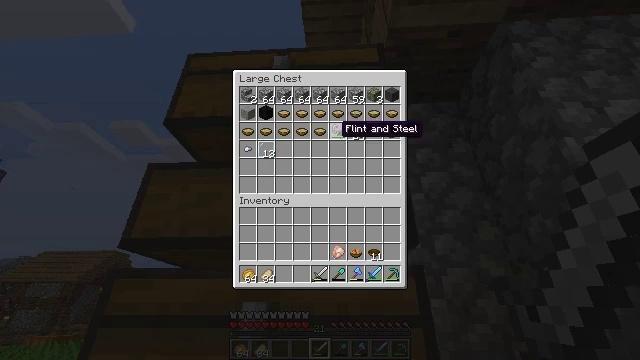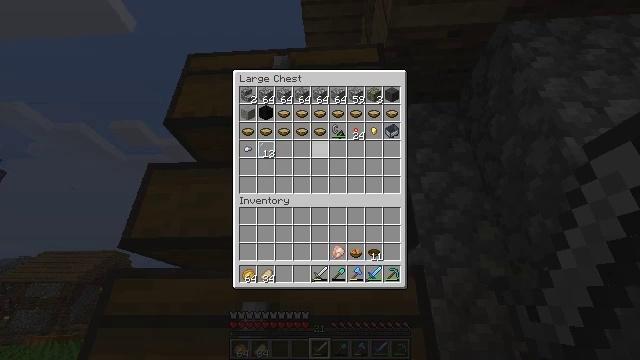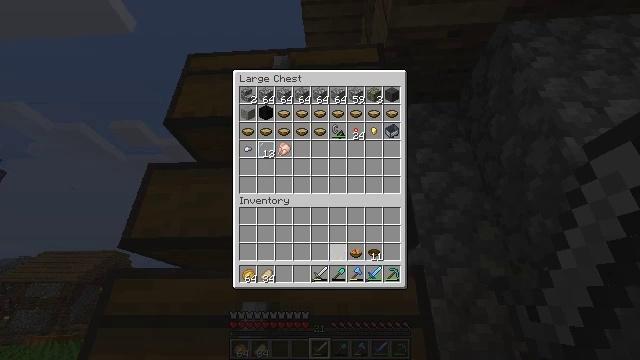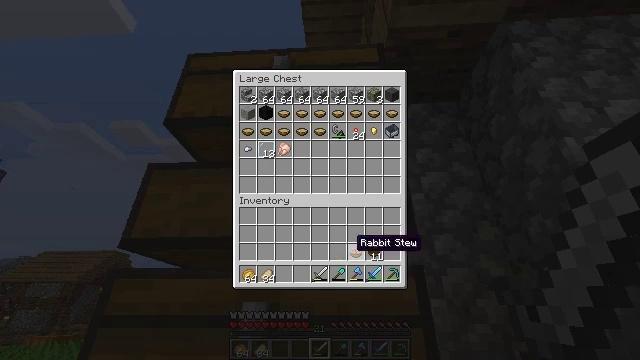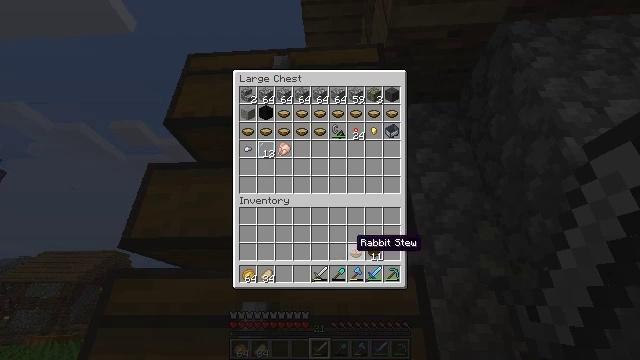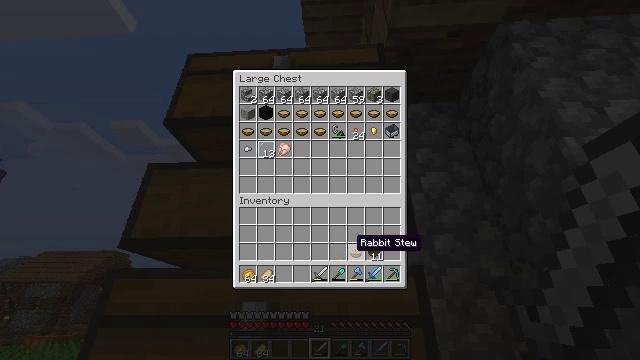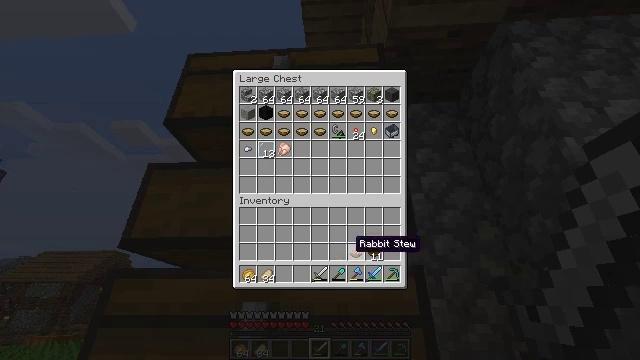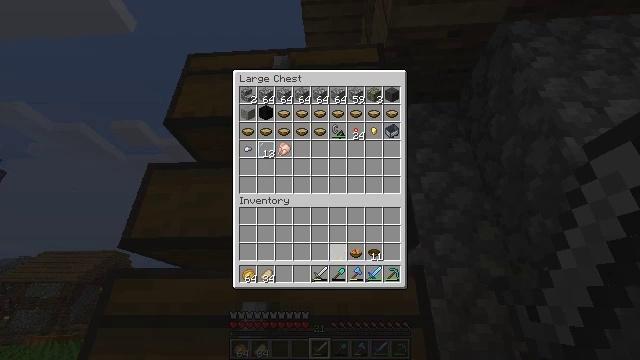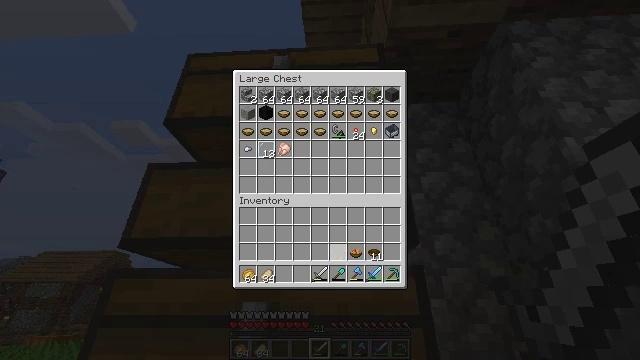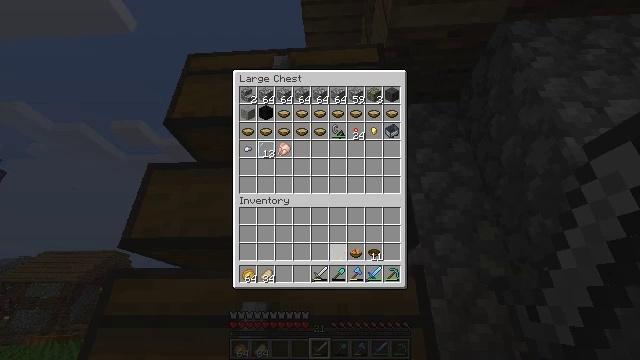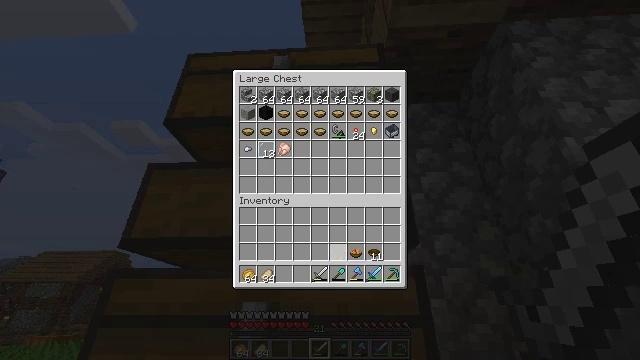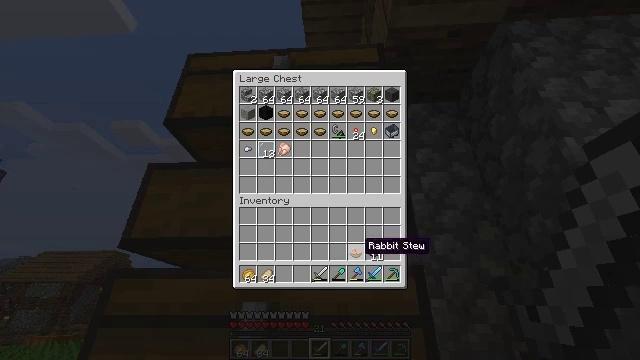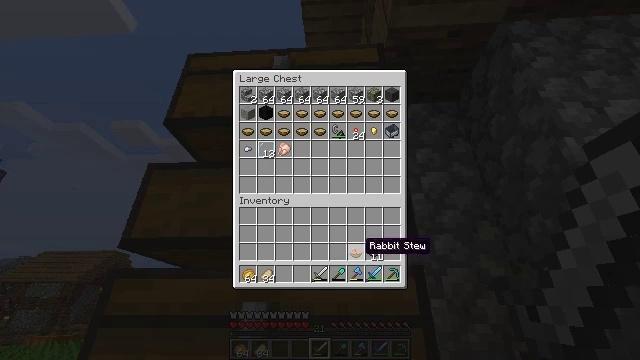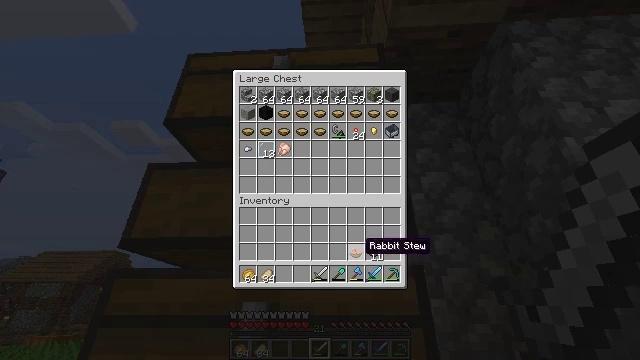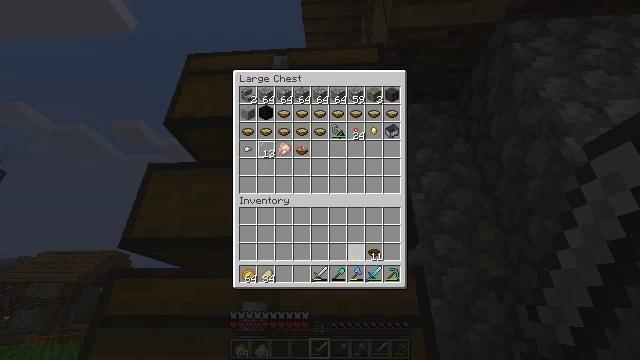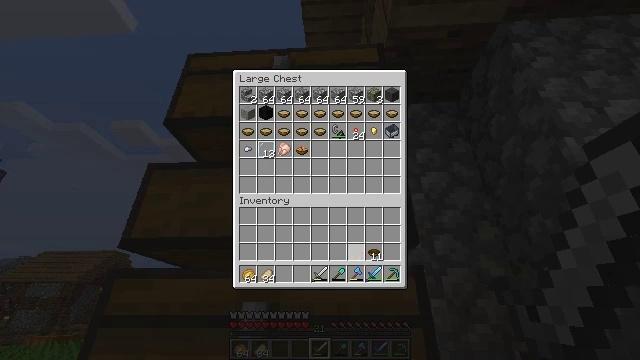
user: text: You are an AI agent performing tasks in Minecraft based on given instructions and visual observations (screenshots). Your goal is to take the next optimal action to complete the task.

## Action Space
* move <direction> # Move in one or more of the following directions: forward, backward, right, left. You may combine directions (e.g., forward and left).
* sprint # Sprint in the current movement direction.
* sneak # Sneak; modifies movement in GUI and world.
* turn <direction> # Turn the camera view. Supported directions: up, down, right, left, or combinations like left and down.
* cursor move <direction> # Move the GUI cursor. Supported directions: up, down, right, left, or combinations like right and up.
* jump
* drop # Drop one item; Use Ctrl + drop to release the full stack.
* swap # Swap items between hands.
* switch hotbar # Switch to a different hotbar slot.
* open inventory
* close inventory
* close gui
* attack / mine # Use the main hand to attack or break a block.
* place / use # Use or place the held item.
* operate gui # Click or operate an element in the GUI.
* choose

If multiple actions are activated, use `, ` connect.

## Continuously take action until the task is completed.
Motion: motion action
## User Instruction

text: Attack the chest to pick it up.
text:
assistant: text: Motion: sneak, open gui
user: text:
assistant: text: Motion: sneak, cursor move right and down, operate gui
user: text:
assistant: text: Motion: sneak
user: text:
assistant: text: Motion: sneak
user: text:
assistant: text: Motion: sneak
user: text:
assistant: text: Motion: sneak
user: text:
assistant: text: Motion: sneak
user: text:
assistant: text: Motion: sneak
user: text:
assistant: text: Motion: sneak
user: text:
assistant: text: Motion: sneak
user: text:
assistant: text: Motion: sneak, cursor move right
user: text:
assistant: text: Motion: sneak
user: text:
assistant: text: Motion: sneak
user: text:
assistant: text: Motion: sneak, operate gui
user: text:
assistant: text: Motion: sneak, operate gui
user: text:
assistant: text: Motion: sneak
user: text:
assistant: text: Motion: sneak
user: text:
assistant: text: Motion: sneak
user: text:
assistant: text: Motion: sneak
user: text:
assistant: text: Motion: sneak
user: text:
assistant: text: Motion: sneak, operate gui
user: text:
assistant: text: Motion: sneak, operate gui
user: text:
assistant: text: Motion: sneak
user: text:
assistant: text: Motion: sneak
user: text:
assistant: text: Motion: sneak
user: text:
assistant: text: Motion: sneak, cursor move left
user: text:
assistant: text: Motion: sneak, cursor move left
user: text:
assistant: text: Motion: sneak
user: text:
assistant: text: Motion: sneak, cursor move down
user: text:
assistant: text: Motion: sneak